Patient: sex M, age 58
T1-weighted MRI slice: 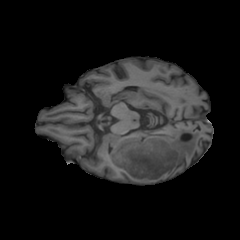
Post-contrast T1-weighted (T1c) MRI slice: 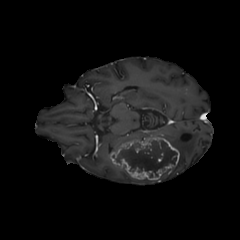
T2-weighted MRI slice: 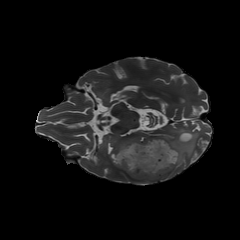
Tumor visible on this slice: yes
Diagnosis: Glioblastoma, IDH-wildtype
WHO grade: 4